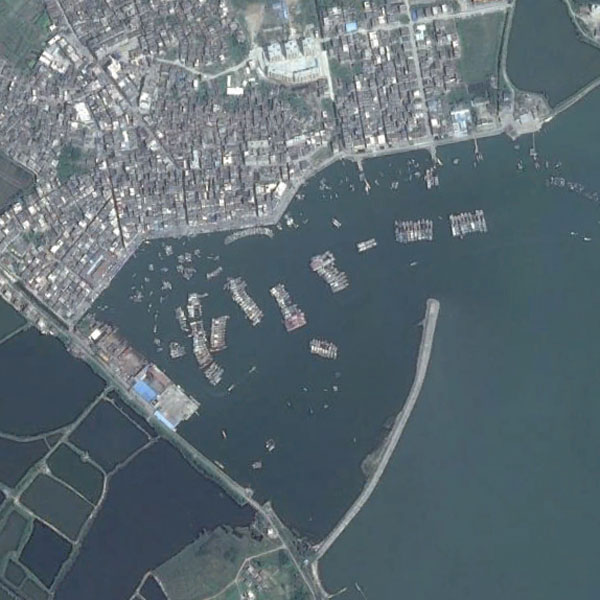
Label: Port